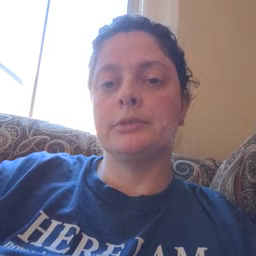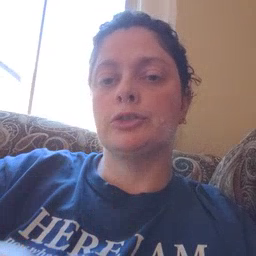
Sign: zipper